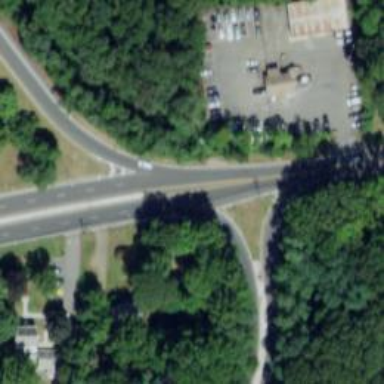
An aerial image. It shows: Junction.